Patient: sex M, age 76
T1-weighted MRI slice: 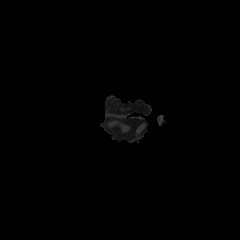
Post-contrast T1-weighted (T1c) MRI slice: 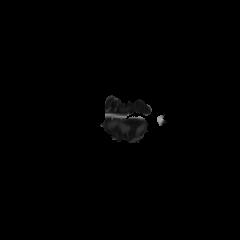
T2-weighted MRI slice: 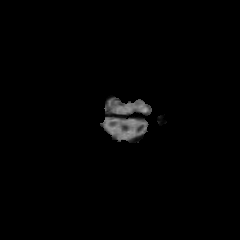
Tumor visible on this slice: no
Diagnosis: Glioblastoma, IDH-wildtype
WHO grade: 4